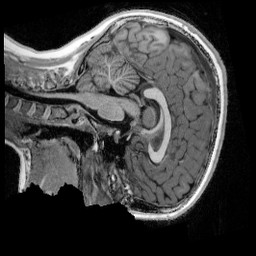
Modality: UNIT1_denoised
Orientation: sagittal
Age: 10
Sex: female
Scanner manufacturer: siemens
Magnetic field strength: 3 T
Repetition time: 4 s
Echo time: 0.00303 s